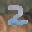
Label: 2